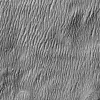
Atmospheric dust classification: not_dusty